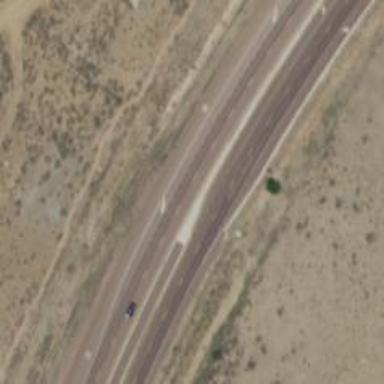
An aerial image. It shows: Trunk highway with expressway features.